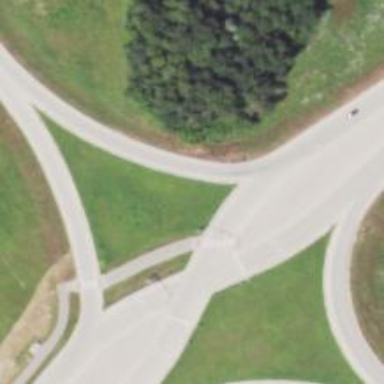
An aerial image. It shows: Motorway link at diverging diamond interchange (DDI) junction.